В этой задаче мы рассмотрим математические подобие при описании двух явлений: присоединенной массы при движении тела в жидкости и сверхпроводника в магнитном поле. В гидродинамике для описания движения жидкости используется такая характеристика как циркуляция вектора скорости, равная $\Gamma=\displaystyle\oint_L\vec{v}\cdot\vec{dl}$, где $L$ — некий замкнутый контур. Циркуляция скорости служит мерой завихренности течения. Простое безвихревое движение несжимаемой жидкости без вязкости можно описать цикруляцией равной нулю: $\Gamma=0$. Сверхпроводник — материал, электрическое сопротивление которого при понижении температуры до критической величины становится равным нулю. В 1933 году был открыт эффект Мейснера — полное вытеснение магнитного поля из объема проводника при его переходе в сверхпроводящее состояние (см. рис). Отсутствие магнитного поля в объёме проводника позволяет заключить из общих законов магнитного поля, что в сверхпроводнике существует только поверхностный ток. Магнитное поле тока уничтожает внутри сверхпроводника внешнее магнитное поле. Во всех дальнейших пунктах задачи жидкость можно считать несжимаемой и без вязкости.
Часть A. Твердое тело в жидкости и сверхпроводник в магнитном поле
Рассмотрим твердое тело, движущееся поступательно со скоростью $\vec{v_0}$ в жидкости. Перейдем в систему отсчета, в которой тело покоится. Чему равна нормальная составляющая скорости к поверхности твердого тела $v_n$? Чему равна скорость жидкости на бесконечном удалении от тела $\vec{v_\infty}$ в системе отсчета связанной с телом? Запишите ответы в таблицу в начале листа ответов.
Рассмотрим неподвижное сверхпроводящее тело, помещенное в однородное поле с индукцией $\vec{B}_0$. Геометрические размеры тела и его ориентация по отношению к вектору $\vec{B}_0$ совпадают с размерами тела и ориентацией тела по отношению к вектору $\vec{v}_0$ из пункта . Чему равна нормальная составляющая индукции магнитного поля $B_n$? Чему равна индукция магнитного поля $\vec{B}_{\infty}$ на бесконечном удалении от сверхпроводника? Запишите ответы в таблицу в начале листа ответов.
Часть B. Шар в жидкости При движении тела жидкость также приходит в движение, и, следовательно, обладает кинетической энергией. При поступательном движении эта величина не зависит от скорости движения тела и определяется соотношением $E_k=\cfrac{(m+\mu)v^2}{2}$, где $E_k$ — кинетическая энергия жидкости и тела, $m$ — масса движущегося тела, $\vec{v}$ — вектор скорости тела. В этой части задачи нужно найти присоединенную массу шара радиуса $R$, движущегося в жидкости, имеющей плотность $\rho$. До начала движения шара жидкость также была неподвижна. Для универсальности обозначений, считайте, что $\vec{r}$ — радиус-вектор, проведенный из центра шара в произвольную точку пространства.
Пусть для пункта во всем пространстве задано распределение индукции магнитного поля $\vec{B}$=$f(\vec{B}_0, \vec{r})$. Считая, что вектора $\vec{B}_0$ и $\vec{v}_0$ сонаправлены, найдите распределение скорости жидкости в пространстве в системе отсчета связанной с телом.
Поместим сверхпроводящий шар радиуса $R$ в однородное магнитное поле с индукцией $\vec{B_0}$. Найдите индукцию магнитного поля во всем пространстве вне шара. Ответ выразите через $\vec{B_0}, \vec{r}$ и $R$.
Найдите скорость жидкости во всем пространстве вне шара. Ответ выразите через $\vec{v}, \vec{r}$ и $R$.
Найдите кинетическую энергию жидкости. Ответ выразите через $v, \rho$ и $R$.
Часть С. Цилиндр в жидкости В этой части задачи нужно найти присоединенную массу для цилиндра длины $L$ и радиуса $R$, движущегося поступательно в направлении, перпендикулярном его оси симметрии. При расчете скоростей жидкости краевыми эффектами пренебречь (считать, что цилиндр бесконечно длинный). Также считайте, что основной вклад в кинетическую энергию вносит жидкость, движущаяся между торцами цилиндра. Скорость цилиндра равна $\vec{v}$, плотность жидкости $\rho$. Для универсальности обозначений, считайте, что $\vec{r}$ — радиус-вектор, перпендикулярный оси цилиндра, проведенный от нее в произвольную точку пространства.
Найдите значение $\mu$ для шара. Ответ выразите через $\rho$ и $R$.
Поместим бесконечно длинный сверхпроводящий цилиндр радиуса~$R$ в однородное магнитное поле индукцией $\vec{B}_0$. Найдите индукцию магнитного поля во всем пространстве вне цилиндра. Ответ выразите через $\vec{B}_0, \vec{r}$ и $R$.
Найдите скорость жидкости во всем пространстве вне цилиндра. Ответ выразите через $\vec{v}$, $\vec{r}$ и $R$.
Найдите кинетическую энергию движения жидкости. Ответ выразите через $\rho, R, L$ и $v$.
Найдите значение присоединенную массу $\mu$ для движущегося цилиндра. Ответ выразите через $\rho, R$ и $L$.
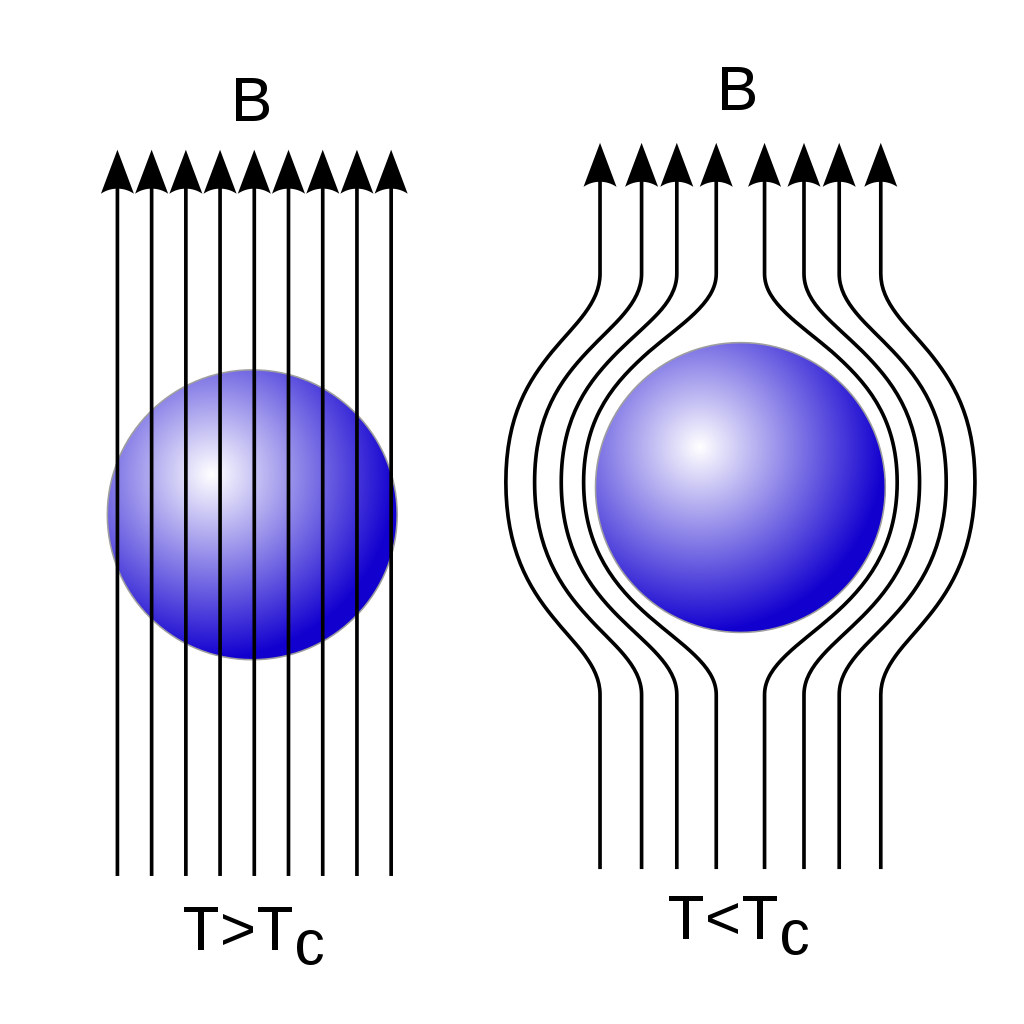
Рассмотрим твердое тело, движущееся поступательно со скоростью $\vec{v_0}$ в жидкости. Перейдем в систему отсчета, в которой тело покоится. Чему равна нормальная составляющая скорости к поверхности твердого тела $v_n$? Чему равна скорость жидкости на бесконечном удалении от тела $\vec{v_\infty}$ в системе отсчета связанной с телом? Запишите ответы в таблицу в начале листа ответов.
Решение: Циркуляция вектора скорости жидкости, как мы уже сказали, равняется нулю. Поток вектора скорости жидкости тоже равняется нулю, поскольку жидкость несжимаема. Поскольку твёрдое тело неподвижно, на поверхности составляющая скорости,перпендикулярная к поверхности тела равняется нулю. На больших удалениях от тела оно слабо влияет на изменение скорости жидкости, поэтому скорость стремится к $-\vec{v_0}$

Рассмотрим неподвижное сверхпроводящее тело, помещенное в однородное поле с индукцией $\vec{B}_0$. Геометрические размеры тела и его ориентация по отношению к вектору $\vec{B}_0$ совпадают с размерами тела и ориентацией тела по отношению к вектору $\vec{v}_0$ из пункта A1 . Чему равна нормальная составляющая индукции магнитного поля $B_n$? Чему равна индукция магнитного поля $\vec{B}_{\infty}$ на бесконечном удалении от сверхпроводника? Запишите ответы в таблицу в начале листа ответов.
Решение: Поскольку в пространстве вне сверхпроводника отсутствуют токи,циркуляция магнитного поля в этой области равна нулю. Из теоремы Гаусса для магнитного поля поток напряжённости магнитного поля также равен нулю. В объёме сверхпроводника магнитное поле равняется нулю.Из теоремы Гаусса следует,что нормальная составляющая магнитного поля равна нулю и на поверхности сверхпроводника. На большом удалении сверхпроводник оказывает малое влияние на индукцию магнитного поля,поэтому она стремится к величине $\vec{B_0}$

Пусть для пункта A2 во всем пространстве задано распределение индукции магнитного поля $\vec{B}$=$f(\vec{B}_0, \vec{r})$. Считая, что вектора $\vec{B}_0$ и $\vec{v}_0$ сонаправлены, найдите распределение скорости жидкости в пространстве в системе отсчета связанной с телом.
Решение: Как мы видим из результатов пунктов $A1$ и $A2$, с точки зрения математики постановки задачи о распределении скоростей в пункте $A1$ и распределении индукции магнитного поля в $A2$ полностью эквивалентны с точностью до замены $\vec{v_0}$ на $-\vec{B_0}$. Поэтому $$\vec{v}=-\frac{v_0}{B_0}f(\vec{B_0}\vec{r}) $$

Поместим сверхпроводящий шар радиуса $R$ в однородное магнитное поле с индукцией $\vec{B_0}$. Найдите индукцию магнитного поля во всем пространстве вне шара. Ответ выразите через $\vec{B_0}, \vec{r}$ и $R$.
Решение: Известно,что поле сверхпроводящего шара,помещённого в однородное магнитное магнитное поле совпадет с полем магнитного диполя.Выражение для суммарного магнитного поля принимает вид $$\vec{B}=\vec{B_0}+\frac{\mu_0}{4\pi}\left(\frac{3(\vec{m}\vec{r})\vec{r}}{r^5}-\frac{\vec{m}}{r^3}\right) $$ где $m$ - магнитный момент. Из условия нулевой нормальной составляющей магнитного поля на поверхности шара получим $$(\vec{B}\vec{r})=(\vec{B_0}\vec{r})+\frac{\mu_0}{2\pi}\frac{(\vec{m}\vec{r})}{R^4}=0 $$ Из последнего соотношения находим магнитный момент шара $$\vec{m}=-\frac{2\pi R^3}{\mu_0}\vec{B_0} $$ После нахождения магнитного момента выражение для магнитного поля принимает вид $$\vec{B}=\vec{B_0}-\frac{3R^3(\vec{B_0}\vec{r})\vec{r}}{2r^5}+\frac{\vec{B_0}R^3}{2r^3} $$

Найдите скорость жидкости во всем пространстве вне шара. Ответ выразите через $\vec{v}, \vec{r}$ и $R$.
Решение: Перейдём в систему отсчёта, в которой шар покоится.Учитывая результаты части B, получим скорость жидкости в каждой точке пространства в данной системе отсчёта $$\vec{v_{отн}}(r)=-\vec{v}+\frac{3R^3(\vec{v}\vec{r})\vec{r}}{2r^5}-\frac{\vec{v}R^3}{2r^3} $$ Здесь мы учли,что в данном случае введённая в части $B$ $\vec{v_0}$ представляет собой $-\vec{v}$ Мы нашли распределение скоростей относительно шара. Для распределения скоростей в неподвижной системе отсчёта к полученному выражению необходимо добавить вектор $\vec{v}$ $$\vec{v_ж}(r)=\frac{3R^3(\vec{v}\vec{r})\vec{r}}{2r^5}-\frac{\vec{v}R^3}{2r^3} $$

Найдите кинетическую энергию жидкости. Ответ выразите через $v, \rho$ и $R$.
Решение: Для вычисления кинетической энергии жидкости необходимо вычислить интеграл $\int\frac{\rho v^2 dV}{2}$. Пусть $\varphi$ - угол между векторами $\vec{r}$ и $\vec{v}$.Выделим при данном угле сегмент с углом $d\varphi$ и толщиной $dr$.Объём данного элемента равен $2\pi R^2sin(\varphi)~dr~d{\varphi}$.Тогда $$W_к=\int\limits_R^{\infty} \int\limits_0^\pi {\pi}R^2 \sin (\varphi)drd{\varphi}{v^2_ж({\varphi})} $$ Найдём ${v^2_ж({\varphi})}$ из теоремы косинусов $${v^2_ж({\varphi})}=\frac{v^2\left(1+3\cos^2(\varphi)\right)R^6}{4r^6} $$ Комбинация последнего выражения и уже полученного интеграла даёт $$W_k=\frac{\pi \rho v^2R^6}{4}\int\limits_R^{\infty} \frac{dr}{r^4} \int\limits_0^{\pi}\sin(\varphi)(1+3\cos^2(\varphi))d{\varphi} $$ $$\int\limits_R^{\infty} \frac{dr}{r^4}=\frac{1}{3R^3} $$ $$\int\limits_0^{\pi} \sin(\varphi)(1+3\cos^2(\varphi))d{\varphi}=\int\limits_1^{-1} -(d\cos(\varphi)+3\cos^2(\varphi)d\cos(\varphi))=4 $$ $$W_к=\frac{\pi \rho R^3v^2}{3} $$

Найдите значение $\mu$ для шара. Ответ выразите через $\rho$ и $R$.
Решение: $$\mu_ш=\frac{2W_к}{v^2}=\frac{2\pi \rho R^3}{3} $$

Поместим бесконечно длинный сверхпроводящий цилиндр радиуса~$R$ в однородное магнитное поле индукцией $\vec{B}_0$. Найдите индукцию магнитного поля во всем пространстве вне цилиндра. Ответ выразите через $\vec{B}_0, \vec{r}$ и $R$.
Решение: Поле поверхностных токов цилиндра во внутренней области должно быть однородным и равняться $-\vec{B_0}$.Это известная задача - нужно объединить два одинаковых провода с одинаковыми токами,текущими в разных направлениях в один, в области нулевых токов поле будет однородным.В пространстве вне цилиндра это его поле эквивалентно полю двух бесконечно близких параллельных проводов с токами,текущими в разных направлениях,которое,в свою очередь,эквивалентно полю бесконечной дипольной последовательности.Рассчитаем поле такой системы,используя магнитные заряды. Введём единичный вектор магнитного момента $\vec{m_0}$.Поле магнитного диполя с моментом $\vec{m}$ имеет вид $$\vec{B}=\frac{\mu_0}{4\pi}(\frac{3(\vec{m}\vec{r})\vec{r}}{r^5}-\frac{\vec{m}}{r^3}) $$ Для расчёта цепочки такой системы нам достаточно посчитать поле двух бесконечно близких заряженных нитей с единичным дипольным моментом $\vec{p_0}$.Поле провода,заряженного с линейной плотностью заряда $\rho$ равняется $$\vec{E}=\frac{\rho\vec{r}}{2\pi {\epsilon_0}r^2} $$ Введём вектор $\vec{d}$ для определения дипольного момента.Он определится из соотношения $$\vec{r_-}=\vec{r_+}+\vec{d} $$ Тогда выражение для суммарного поля принимает вид $$\vec{E}=\frac{\rho}{2\pi {\epsilon_0}}(\frac{\vec{r_+}}{r^2_+} -\frac{\vec{r_-}}{r^2_-}) $$ Учитывая,что $d«r$, получим $$\vec{E}=\frac{1}{2\pi {\epsilon_0}}(\frac{2(\vec{p_0}\vec{r})\vec{r}}{r^4} - \frac{\vec{p_0}}{r^2}) $$ Тогда,учитывая, что $p_0$ достаточно заменить на $m_0$,а $\epsilon_0$ достаточно заменить на $\frac{1}{\mu_0}$, получаем выражение для поля цилиндра $$\vec{B}=\frac {\mu_0}{2\pi}(\frac{2(\vec{m_0}\vec{r})\vec{r}}{r^4} - \frac{\vec{m_0}}{r^2}) $$ Из условия нулевой нормальной составляющей магнитного поля на поверхности цилиндра получим $$(\vec{B}\vec{r})=(\vec{B_0}\vec{r})+\frac{{\mu_0}(\vec{m_0}\vec{r})}{2\pi R^2}=0 $$ Из последнего соотношения находим $\vec{m_0}$ $$\vec{m_0}=-\frac{2\pi R^2\vec{B_0}}{\mu_0} $$ Выражение для суммарного магнитного поля $$\vec{B}=\vec{B_0}-2\frac{(\vec{B_0}\vec{r})R^2\vec{r}}{r^4}+\frac{R^2\vec{B_0}}{r^2} $$

Найдите скорость жидкости во всем пространстве вне цилиндра. Ответ выразите через $\vec{v}$, $\vec{r}$ и $R$.
Решение: Вновь,как и в части C,меняя $\vec{B_0}$ на $\vec{-v}$ и переходя в неподвижную систему отсчёта,получим $$\vec{v_ж}(\vec{r})=2\frac{(\vec{v}\vec{r})R^2\vec{r}}{r^4}-\frac{R^2\vec{v}}{r^2} $$

Найдите кинетическую энергию движения жидкости. Ответ выразите через $\rho, R, L$ и $v$.
Решение: Из теоремы косинусов для угла $\varphi$ между векторами $\vec{v}$ и $\vec{r}$ получаем $${v_ж}^2(\vec{r})=\frac{v^2R^4}{r^4} $$ Следовательно,на равных расстояниях от оси цилиндра скорости равные.Тогда $$W_к=\int\limits_R^{\infty} \rho\pi Lv^2(\vec{r})rdr=\rho\pi v^2R^4\int\limits_R^{\infty} \frac{dr}{r^3} $$ $$W_к=\frac{\rho\pi R^2 L v^2}{2} $$

Найдите значение присоединенную массу $\mu$ для движущегося цилиндра. Ответ выразите через $\rho, R$ и $L$.
Решение: Получим ответ $$\mu=\frac{2W_к}{v^2}=\rho\pi R^2 L $$
Темы:
T, Поле магнитного диполя, Электромагнетизм, 2020, Сборы XY, Y, Магнитное поле